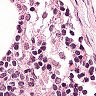
Metastatic tissue present: no